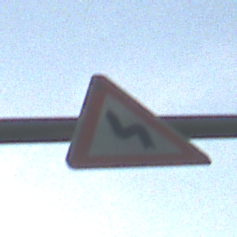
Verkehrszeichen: DoppelkurveZunaechstLinks
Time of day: MorningAfternoon
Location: Outdoor (Suburban)
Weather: PartlyCloudy
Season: NotSpecified
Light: Natural